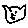
Label: cat